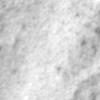
Label: no_change